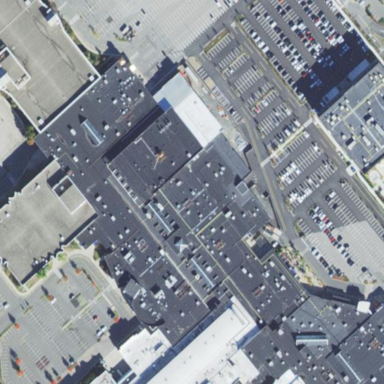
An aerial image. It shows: Mall building.